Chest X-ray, PA view. Patient: 56 years old, sex F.
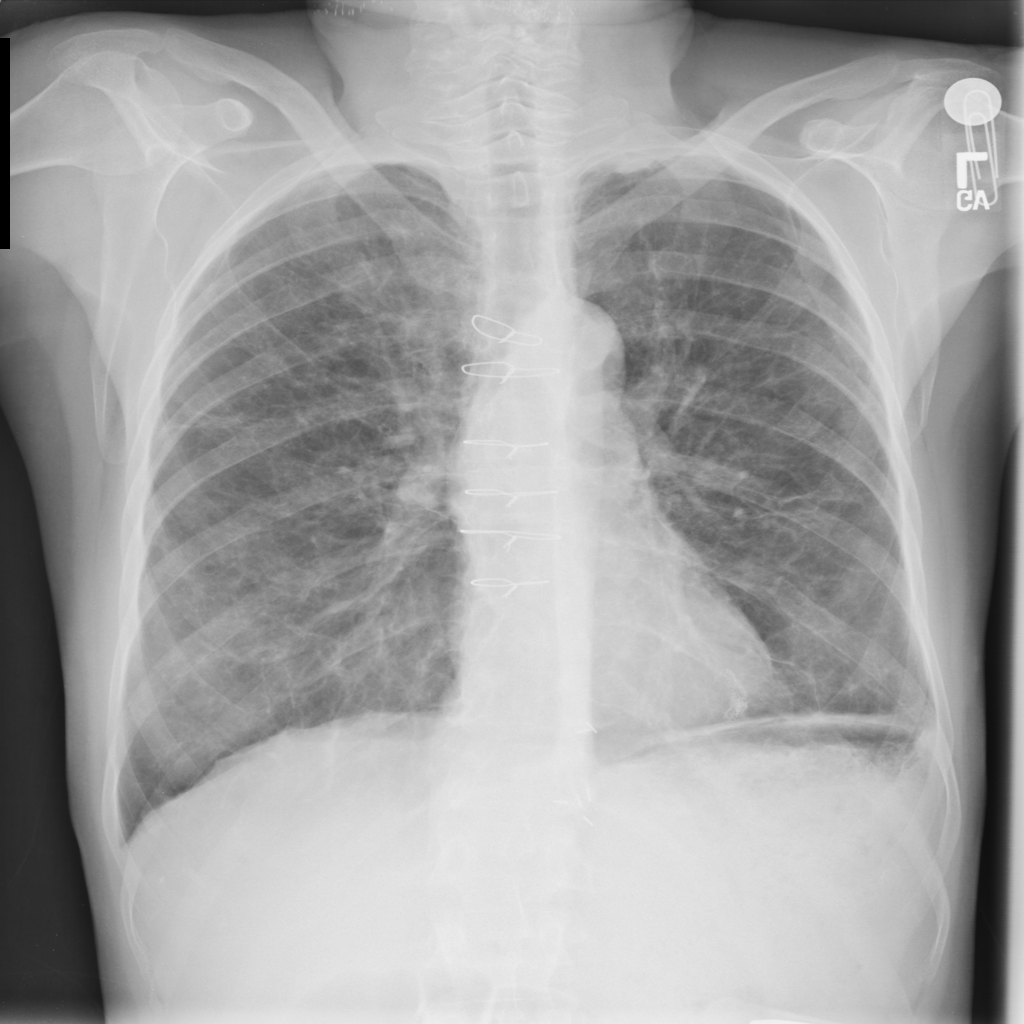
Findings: No Finding